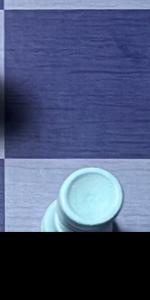
Label: Rook_White